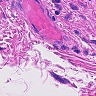
Metastatic tissue present: no